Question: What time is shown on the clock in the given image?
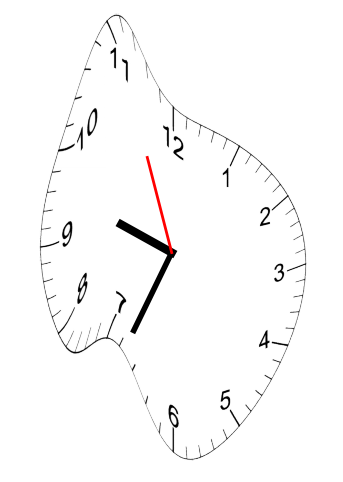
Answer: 09:33:56